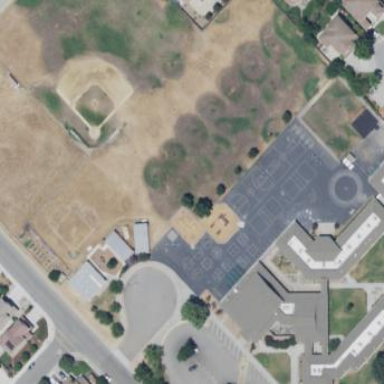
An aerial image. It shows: School.